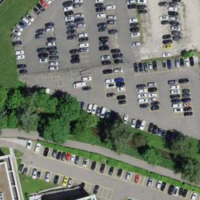
EUNIS habitat code: 54
Species observed at this site:
Corvus corone
Anas platyrhynchos
Parus major
Chloris chloris
Pica pica
Columba livia
Passer domesticus